Question: In my folder, I have different types of files:
I am using a VBA code in excel to make a list of all of the files according to their file extension. As seen in the screenshot:

To do this, I use the following code four times, each time I replace the file extension and adjust the column references:
this is the example code for the first column, the video files, .mp4:
'''
Sub getfilelistfromfolder()
Dim varDirectory As Variant
Dim flag As Boolean
Dim i As Long
Dim strDirectory As String
Dim Desired As String
strDirectory = Application.ActiveWorkbook.Path & "\"
i = 1
flag = True
varDirectory = Dir("C:\Users\Folder\*.mp4", vbNormal)
Range("A5:A100").Select
Selection.ClearContents
While flag = True
If varDirectory = "" Then
flag = False
Else
Cells(i + 4, 1) = varDirectory
varDirectory = Dir
i = i + 1
End If
Wend
End Sub
'''
I repeat it for .wav and .outreview files.
But I use the following code for .out files, because, otherwise, it pulls up all the .out and . outreview files in the .out column, which I don't want.
'''
Sub getfilelistfromfolder()
Dim varDirectory As Variant
Dim flag As Boolean
Dim i As Long
Dim strDirectory As String
Dim Desired As String
Desired = ".out"
strDirectory = Application.ActiveWorkbook.Path & "\"
i = 1
flag = True
varDirectory = Dir("C:\Users\Folder\", vbNormal)
While flag = True
If varDirectory = "" Then
flag = False
Else
If Right(varDirectory, 4) = Desired Then
Cells(i + 4, 3) = varDirectory
i = i + 1
End If
varDirectory = Dir
End If
Wend
End Sub
'''
how can I pull the last modified date for .out files and put them in their corresponding cells in column ?
And how can I combine all these codes into one code so that I don't repeat this for each file extension?
Thanks
:
this update is after the answer provided by :
This answers my question. here is the Jeanno's corrected version of the code.
'''
Sub getfilelistfromfolder()
Dim varDirectory As Variant
Dim flag As Boolean
Dim i As Long
Dim strDirectory As String
Dim Desired As String
strDirectory = Application.ActiveWorkbook.Path & "\"
i = 1
flag = True
varDirectory = Dir("C:\Users\folder\*", vbNormal)
Range("A5:E100").clear
While flag = True
If varDirectory = "" Then
flag = False
Else
If varDirectory Like "*.mp4" Then
Cells(i + 4, 1) = varDirectory
End If
If varDirectory Like "*.wav" Then
Cells(i + 4, 2) = varDirectory
i = i + 1
End If
If varDirectory Like "*.outreview" Then
Cells(i + 4, 5) = varDirectory
End If
If varDirectory Like "*.out" Then
Cells(i + 4, 4) = varDirectory
Cells(i + 4, 3) = FileDateTime("C:\Users\folder\" & varDirectory)
End If
varDirectory = Dir
End If
Wend
End Sub
'''
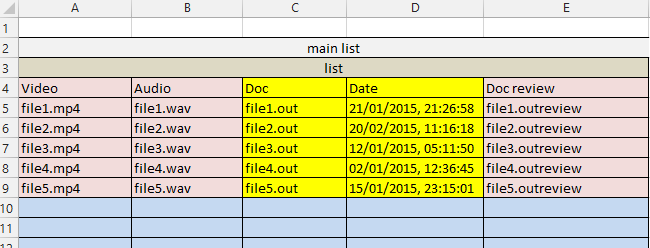
Answer: This will do everything in one shot. i haven't tested it. Basically I use the 'Like' operator and 'FileDateTime' function. Let me know if that worked for you
'''
Sub getfilelistfromfolder()
Dim varDirectory As Variant
Dim flag As Boolean
Dim i As Long
Dim strDirectory As String
Dim Desired As String
strDirectory = Application.ActiveWorkbook.Path & "\"
i = 1
flag = True
varDirectory = Dir("C:\Users\Folder\*", vbNormal)
Range("A5:D100").Clear
While flag = True
If varDirectory = "" Then
flag = False
ElseIf varDirectory Like "*.mp4" Then
Cells(i + 4, 1) = varDirectory
Cells(i + 4, 3) = FileDateTime("C:\Users\Folder\" & varDirectory)
varDirectory = Dir
i = i + 1
ElseIf varDirectory Like "*.wav" Then
Cells(i + 4, 2) = varDirectory
Cells(i + 4, 3) = FileDateTime("C:\Users\Folder\" & varDirectory)
varDirectory = Dir
i = i + 1
ElseIf varDirectory Like "*.outreview" Then
Cells(i + 4, 5) = varDirectory
Cells(i + 4, 3) = FileDateTime("C:\Users\Folder\" & varDirectory)
varDirectory = Dir
i = i + 1
ElseIf varDirectory Like "*.out" Then
Cells(i + 4, 4) = varDirectory
Cells(i + 4, 3) = FileDateTime("C:\Users\Folder\" & varDirectory)
varDirectory = Dir
i = i + 1
End If
Wend
End Sub
'''